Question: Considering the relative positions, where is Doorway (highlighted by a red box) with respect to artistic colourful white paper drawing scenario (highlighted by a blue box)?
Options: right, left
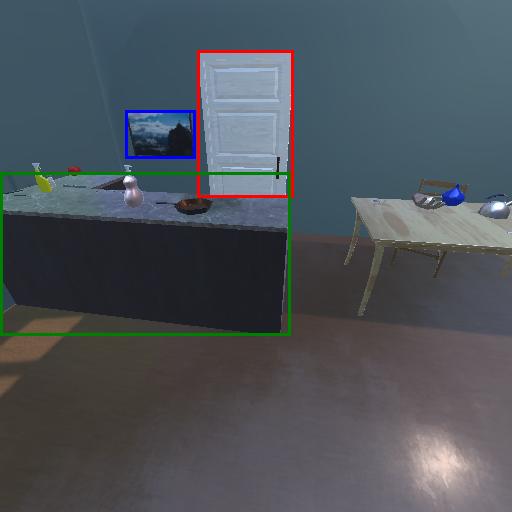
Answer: right